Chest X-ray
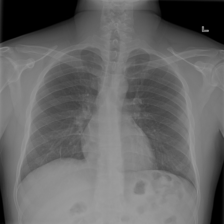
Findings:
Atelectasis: negative
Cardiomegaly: negative
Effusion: negative
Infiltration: negative
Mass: negative
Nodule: negative
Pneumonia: negative
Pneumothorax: negative
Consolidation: negative
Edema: negative
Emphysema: negative
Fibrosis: negative
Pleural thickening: negative
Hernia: negative